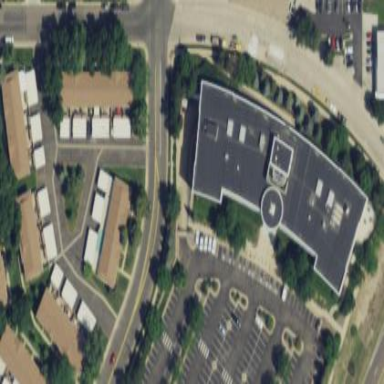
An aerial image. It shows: Commercial building housing power utility office.